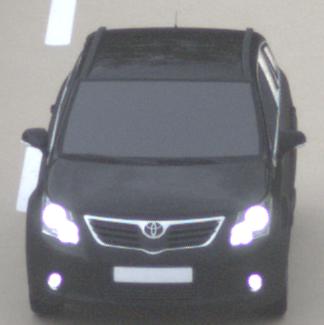
Make: Toyota
Model: Avensis 1.6
Detailed model: Avensis (T27) Notch Back
Model produced from: 2009/01
Model produced until: 2010/08
Doors: 4
Color: black
Road condition: dry road
Daytime: midday
Contrast: low contrast